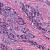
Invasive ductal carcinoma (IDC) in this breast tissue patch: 1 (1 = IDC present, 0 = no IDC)